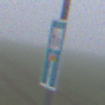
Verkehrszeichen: SackgasseRadverkehrFussgaengerDurchlaessig
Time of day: MorningAfternoon
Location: Outdoor (RoadRail)
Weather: Overcast
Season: NotSpecified
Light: Natural